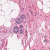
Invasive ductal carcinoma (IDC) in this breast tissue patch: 0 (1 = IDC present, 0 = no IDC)